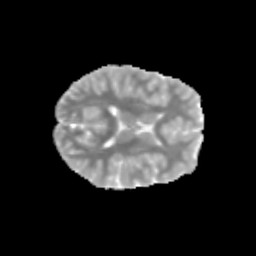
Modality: MD
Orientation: axial
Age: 10
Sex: female
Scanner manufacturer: siemens
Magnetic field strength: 3 T
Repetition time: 3.8 s
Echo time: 0.07 s